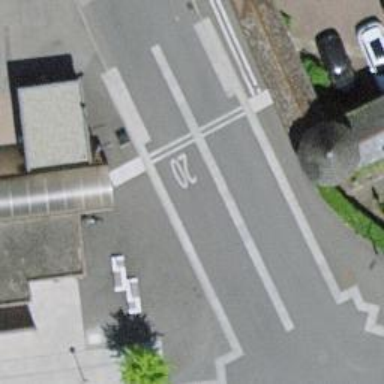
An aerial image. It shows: Asphalt road designated as living street.